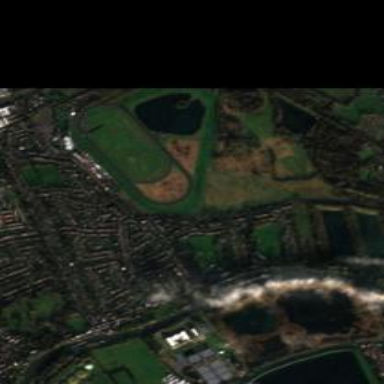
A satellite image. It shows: Grass track designated for horse racing on leisure land.